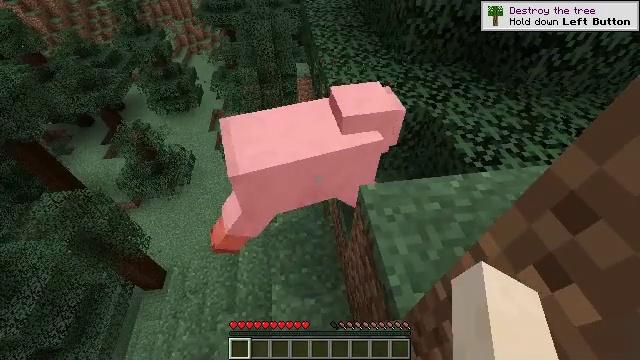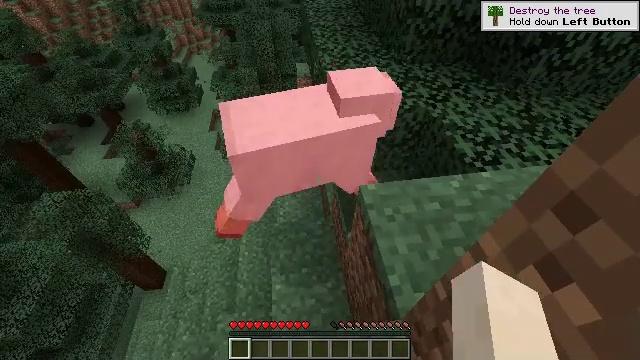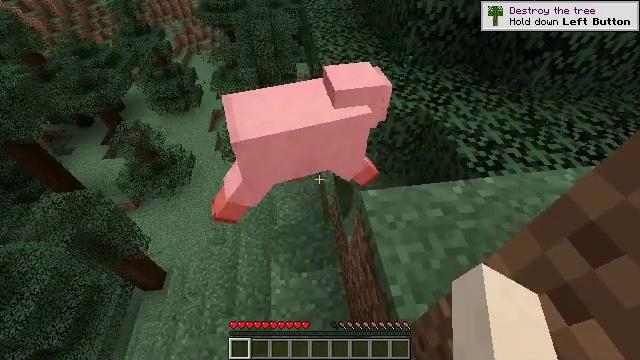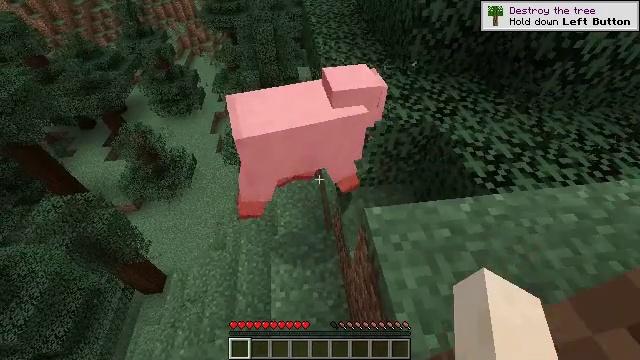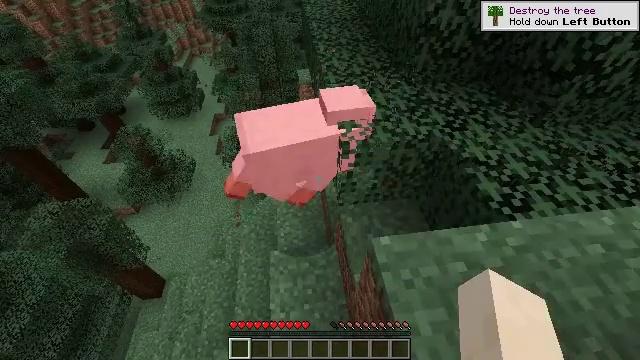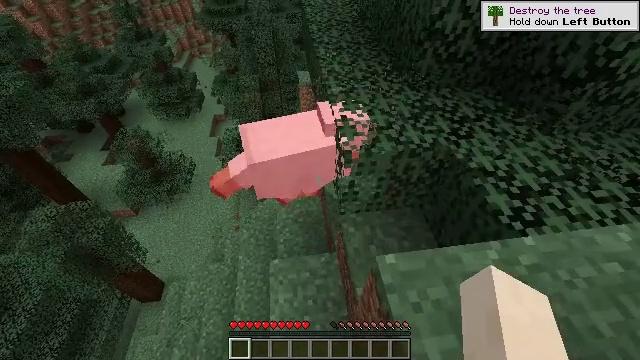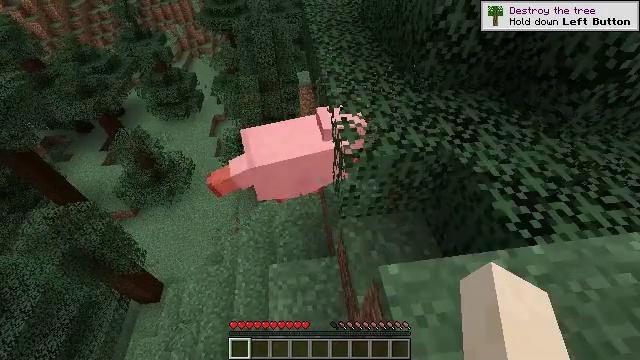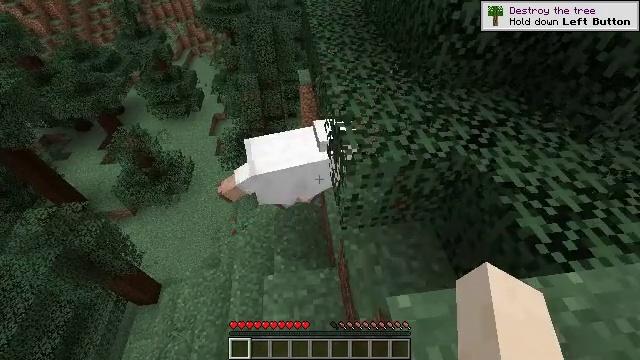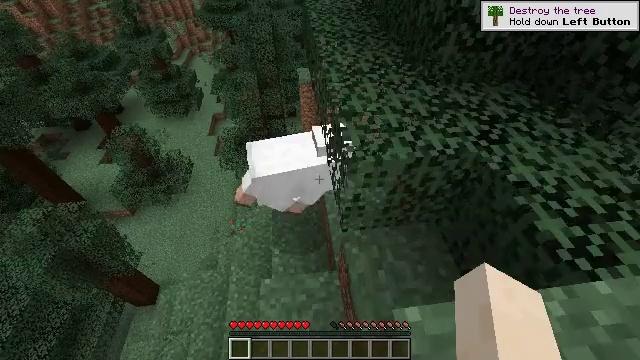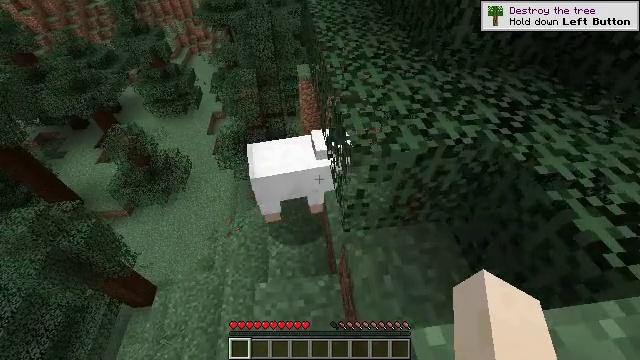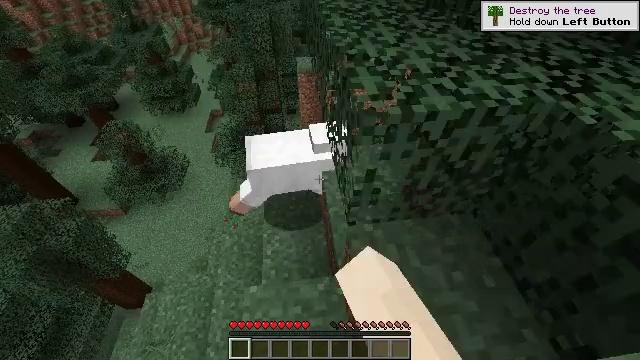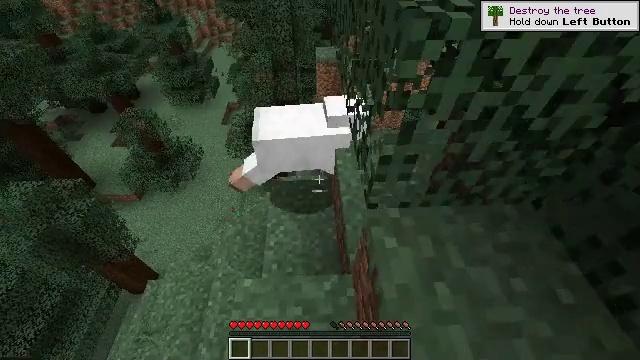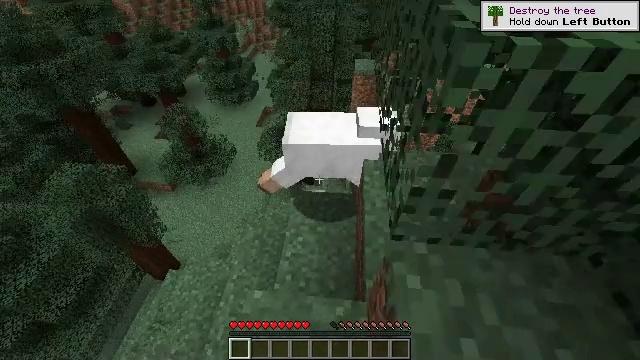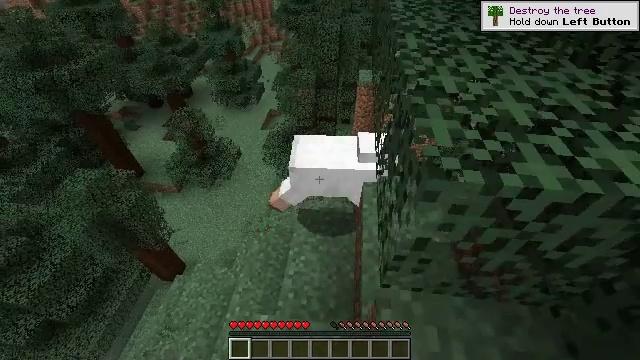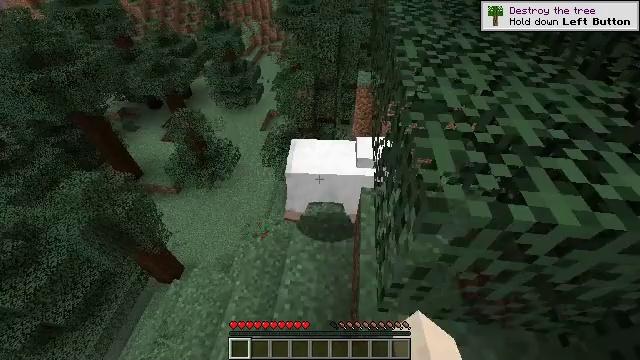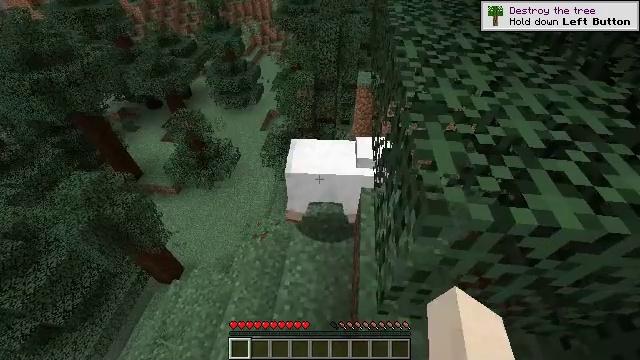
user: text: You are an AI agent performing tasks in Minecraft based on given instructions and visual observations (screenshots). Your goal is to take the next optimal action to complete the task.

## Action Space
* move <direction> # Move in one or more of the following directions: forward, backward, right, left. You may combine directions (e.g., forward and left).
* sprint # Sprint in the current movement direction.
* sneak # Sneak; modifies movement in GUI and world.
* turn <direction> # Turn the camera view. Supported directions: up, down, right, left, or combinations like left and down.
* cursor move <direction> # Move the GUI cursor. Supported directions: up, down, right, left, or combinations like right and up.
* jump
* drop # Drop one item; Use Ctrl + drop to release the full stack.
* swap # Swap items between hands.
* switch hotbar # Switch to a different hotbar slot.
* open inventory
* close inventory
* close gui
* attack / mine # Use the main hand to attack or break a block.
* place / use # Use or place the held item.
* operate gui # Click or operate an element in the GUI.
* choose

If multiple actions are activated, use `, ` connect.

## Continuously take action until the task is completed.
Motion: motion action
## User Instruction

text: Hunt a sheep.
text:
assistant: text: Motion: no_op
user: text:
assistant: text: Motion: move forward
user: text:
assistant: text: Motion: move forward
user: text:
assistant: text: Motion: move forward
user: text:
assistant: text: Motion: move forward
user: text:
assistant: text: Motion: move forward
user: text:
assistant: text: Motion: move forward
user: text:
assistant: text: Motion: move forward
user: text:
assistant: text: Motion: move forward, attack / mine
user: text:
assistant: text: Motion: attack / mine
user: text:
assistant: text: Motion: turn left, attack / mine
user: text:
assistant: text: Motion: turn left and up
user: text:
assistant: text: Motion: turn left
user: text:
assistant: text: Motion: no_op
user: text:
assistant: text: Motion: no_op
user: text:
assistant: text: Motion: no_op
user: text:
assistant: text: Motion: move forward
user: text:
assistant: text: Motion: move forward
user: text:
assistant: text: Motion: move forward
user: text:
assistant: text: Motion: move forward
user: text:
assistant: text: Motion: move forward
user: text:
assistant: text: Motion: move forward, turn right
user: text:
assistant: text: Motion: move forward, turn right and down, jump
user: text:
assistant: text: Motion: move forward, turn right and down, jump
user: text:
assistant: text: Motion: move forward, jump
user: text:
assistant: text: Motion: move forward, attack / mine
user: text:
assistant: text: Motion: attack / mine
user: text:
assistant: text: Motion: attack / mine
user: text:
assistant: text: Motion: turn left and down
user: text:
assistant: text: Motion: turn down